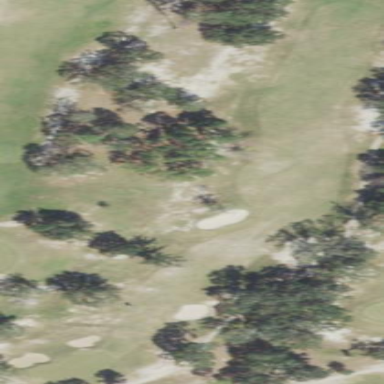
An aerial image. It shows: Grassy area designated as golf fairway.